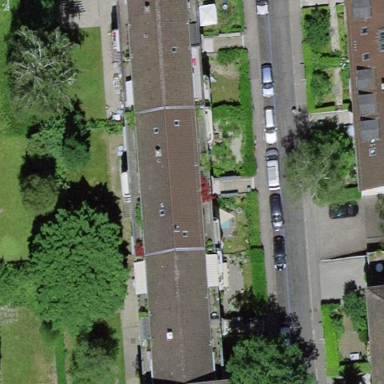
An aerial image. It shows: Part of building is shown in the image.